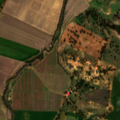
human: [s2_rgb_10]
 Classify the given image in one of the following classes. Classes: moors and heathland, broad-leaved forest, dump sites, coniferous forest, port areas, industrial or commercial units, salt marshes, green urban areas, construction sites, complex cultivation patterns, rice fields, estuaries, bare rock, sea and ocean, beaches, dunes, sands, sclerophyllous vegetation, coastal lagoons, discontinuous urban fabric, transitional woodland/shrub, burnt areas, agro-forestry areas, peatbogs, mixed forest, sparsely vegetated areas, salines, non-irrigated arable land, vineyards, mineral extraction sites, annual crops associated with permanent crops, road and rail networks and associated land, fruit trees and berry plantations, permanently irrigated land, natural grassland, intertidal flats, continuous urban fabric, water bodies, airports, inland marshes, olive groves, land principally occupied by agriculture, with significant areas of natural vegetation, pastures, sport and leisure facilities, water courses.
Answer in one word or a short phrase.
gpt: non-irrigated arable land, permanently irrigated land, rice fields, fruit trees and berry plantations, pastures, agro-forestry areas